Question: Here are the domain classes
'''
class Settings {
static constraints = {
uid(nullable: false, unique: true)
data()
}
static hasMany = [items: Item]
Map data
}
'''
---
'''
class Item{
static constraints = {
name()
email()
approved()
}
static mapping = {
email index: true, indexAttributes: [unique: true]
}
String name
String email
Boolean approved = false;
}
'''
---
Basically there are many Settings objects that have many items (see illustration below):

Now I'm finding and updating an item like so:
'''
...
def item = (Item)Item.findByEmail(email);
if (!item.approved) {
item.approved = true;
item.save(flush: true);
}
...
'''
---
what am I missing here?
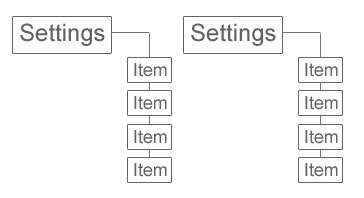
Answer: MongoDB does not except null fields by default. Once I've added a value all works well:
'''
...
def item = (Item)Item.findByEmail(email);
if (!item.approved) {
item.approved = true;
item.name = "MyName";
item.save(flush: true);
}
...
'''